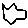
Label: hexagon